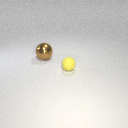
small yellow rubber sphere in front of large brown metal sphere